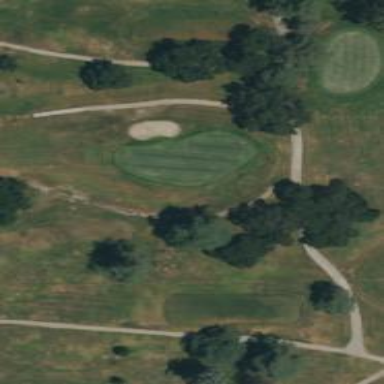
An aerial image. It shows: Golf hole.